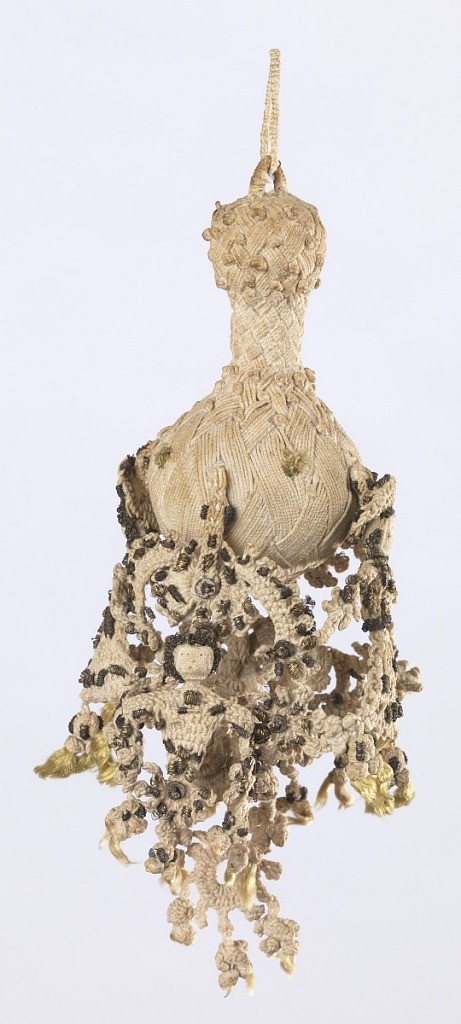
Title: Tassel
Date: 17th century
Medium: linen, metal wire, silk. Technique: braided and knotted
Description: Pear-shaped center unit from which hang elaborate knottings in the forms of two male and two female figures, alternating and attached to one another.  The figures are ornamented with metal wire.